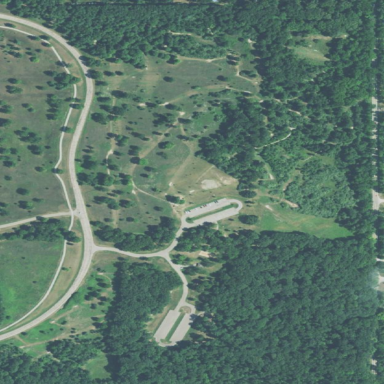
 specifically designed for the sport of disc golf."